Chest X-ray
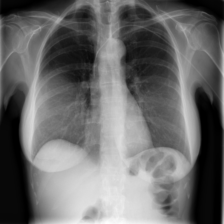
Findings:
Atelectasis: negative
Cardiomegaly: negative
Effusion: negative
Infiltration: negative
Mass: negative
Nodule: negative
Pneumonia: negative
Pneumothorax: negative
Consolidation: negative
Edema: negative
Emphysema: negative
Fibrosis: negative
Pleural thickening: negative
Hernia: negative